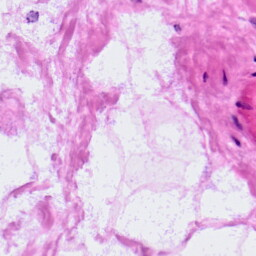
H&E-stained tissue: LymphNode